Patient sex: M
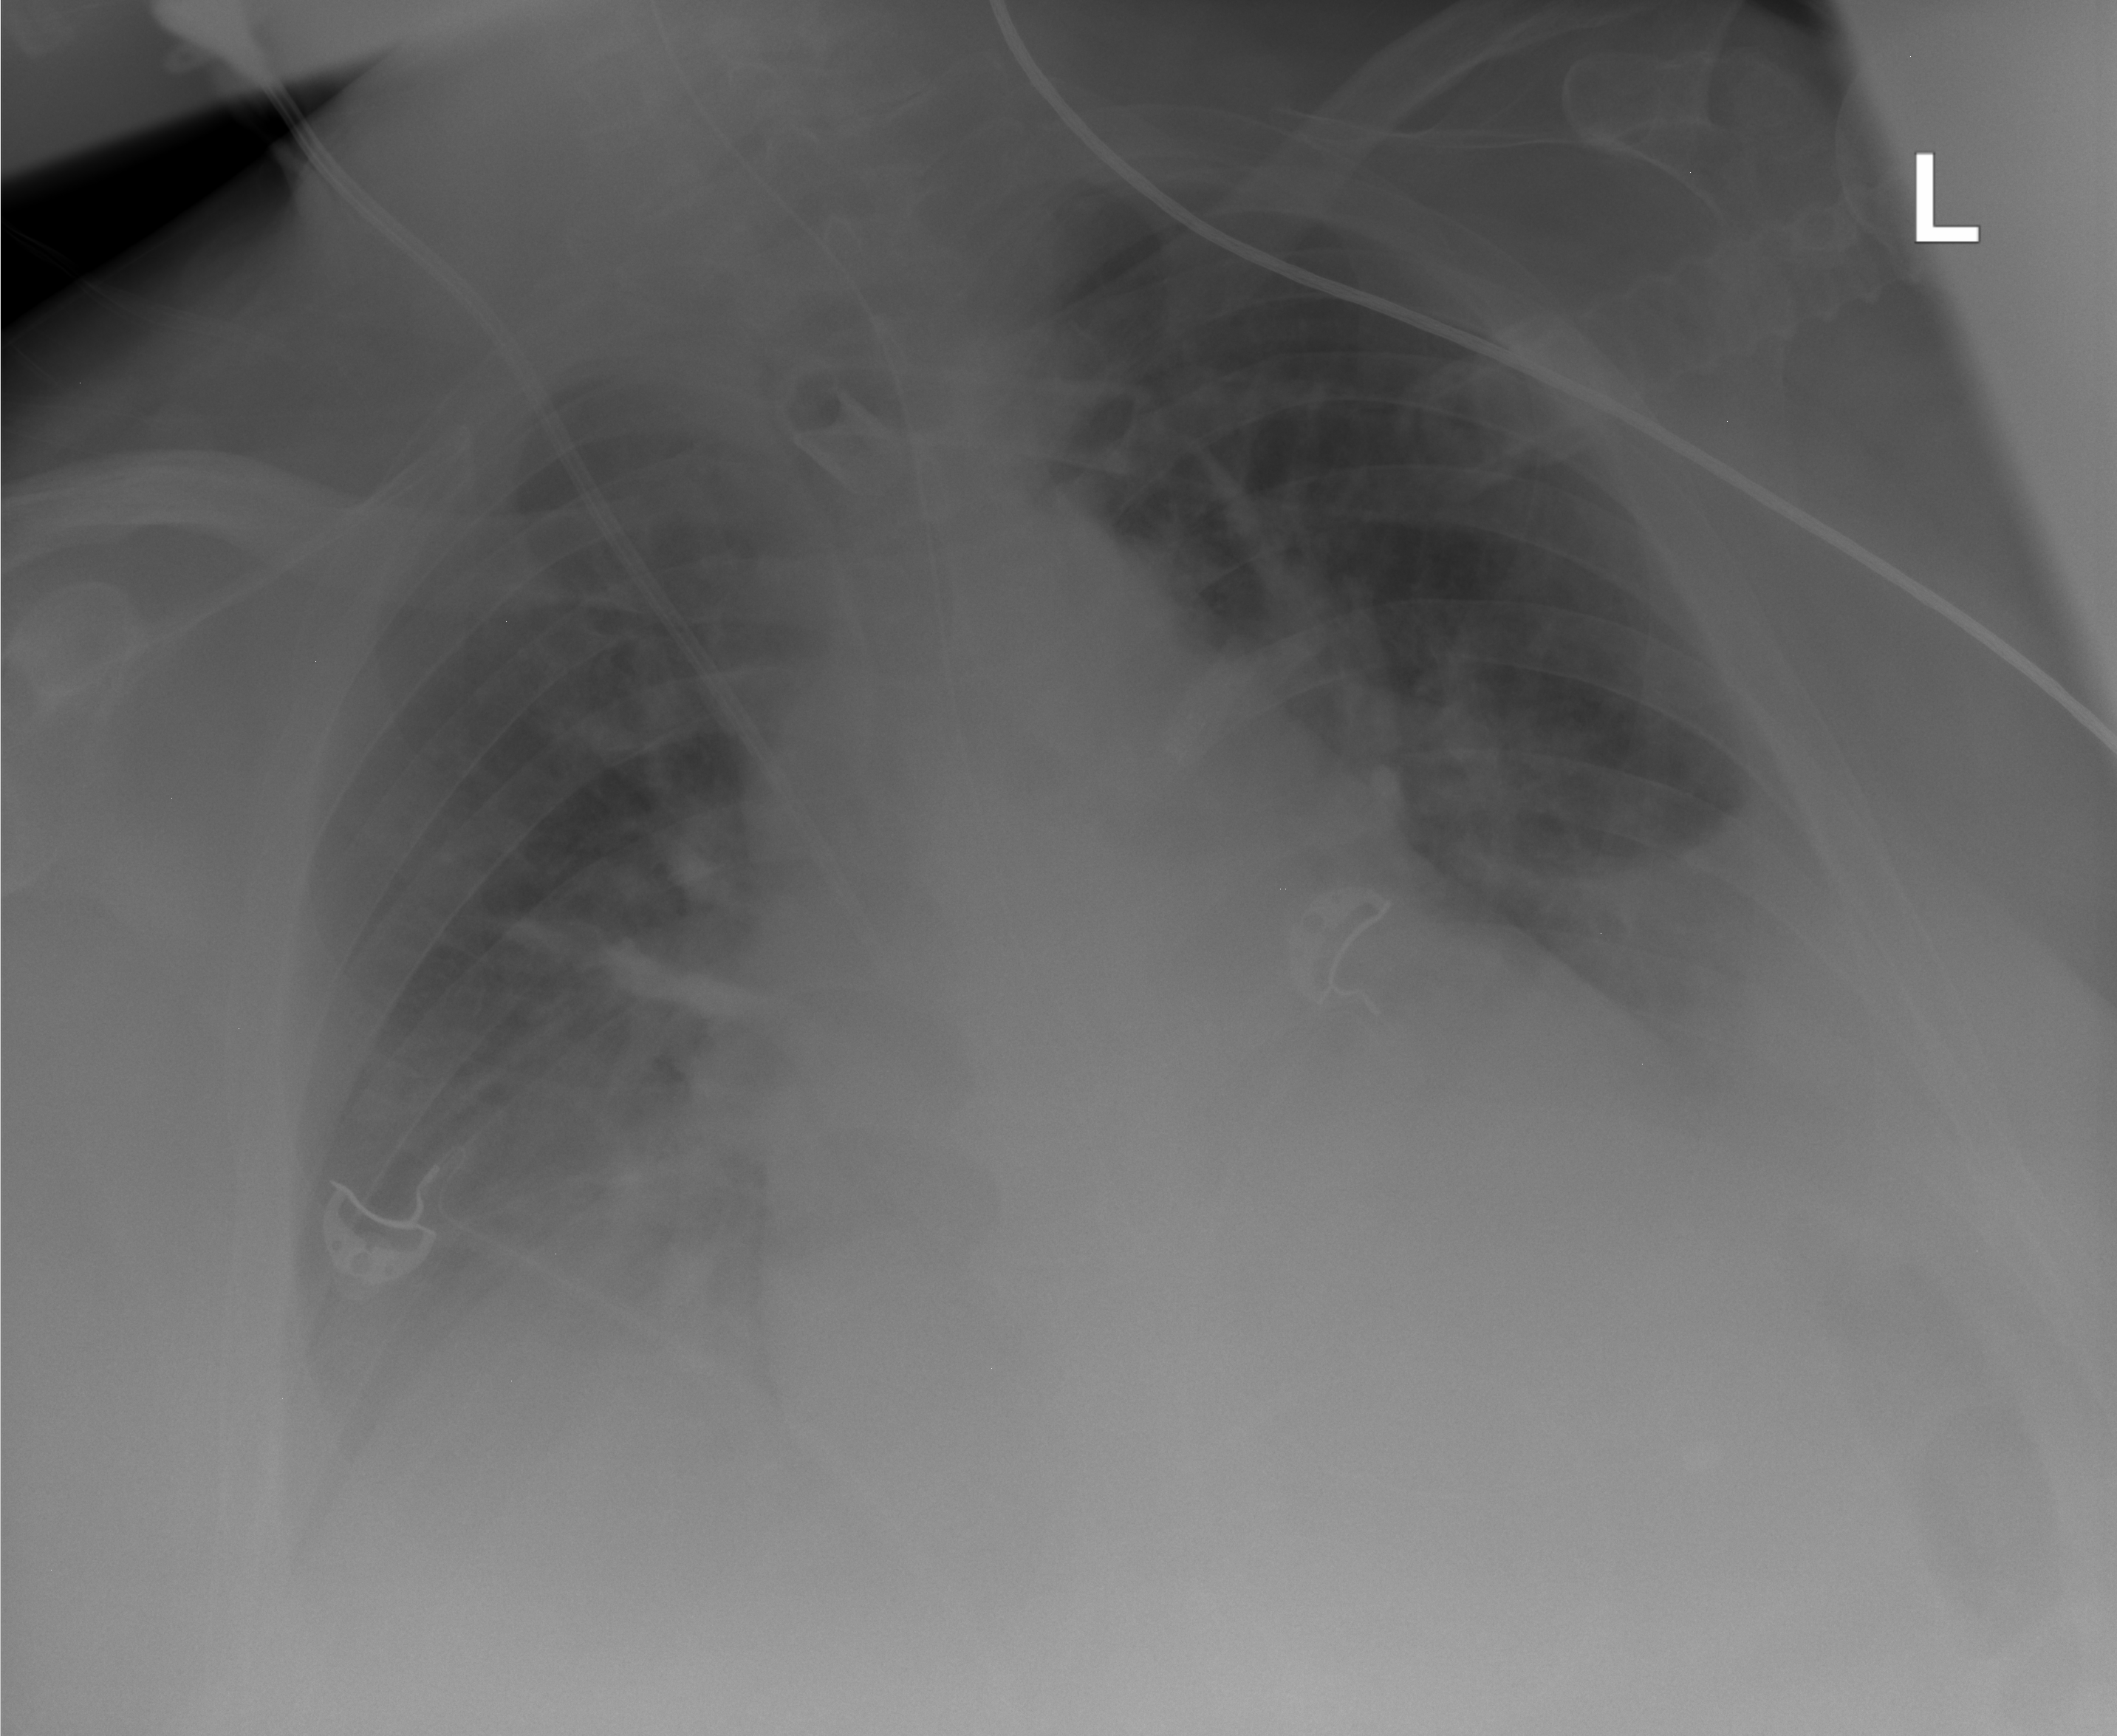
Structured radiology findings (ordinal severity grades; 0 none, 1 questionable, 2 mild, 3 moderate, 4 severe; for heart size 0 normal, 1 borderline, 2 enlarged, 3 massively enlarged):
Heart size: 2
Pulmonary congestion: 2
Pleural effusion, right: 2
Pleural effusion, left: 3
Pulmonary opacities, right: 2
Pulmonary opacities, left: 0
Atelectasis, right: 2
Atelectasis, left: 2